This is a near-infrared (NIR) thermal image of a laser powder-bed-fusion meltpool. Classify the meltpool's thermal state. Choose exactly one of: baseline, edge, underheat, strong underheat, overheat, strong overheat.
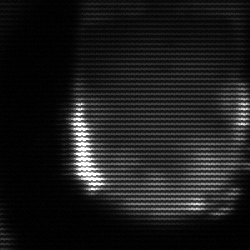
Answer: edge